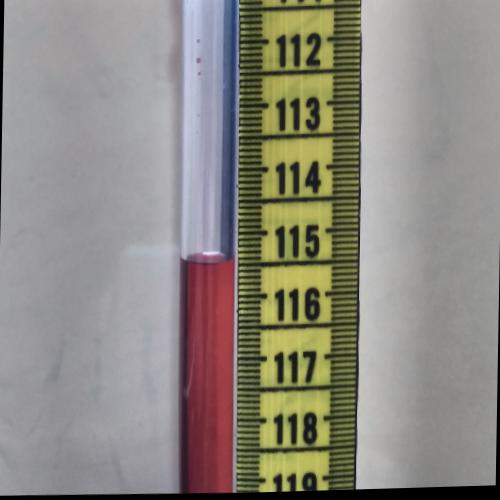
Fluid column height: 115.5 cm